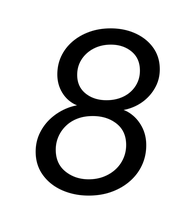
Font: InstrumentSans-Italic_Italic